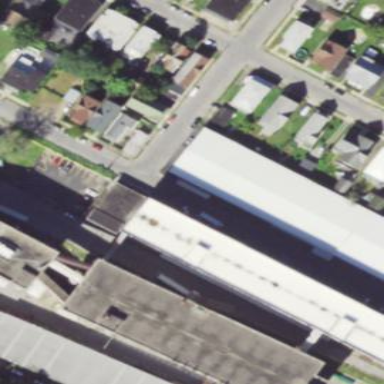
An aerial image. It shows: Industrial building.